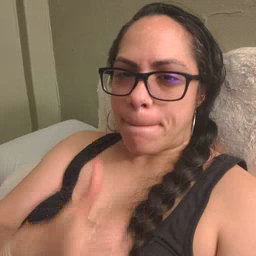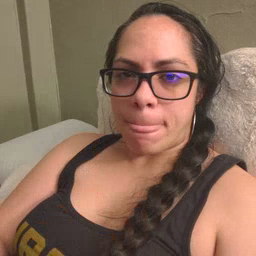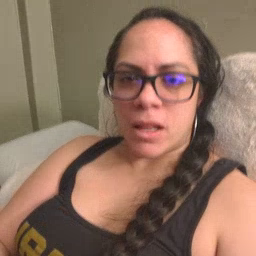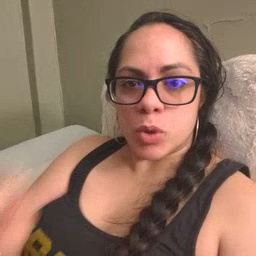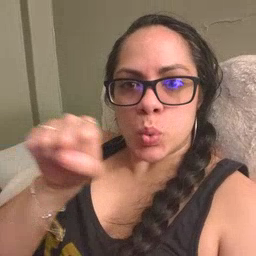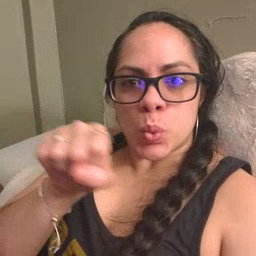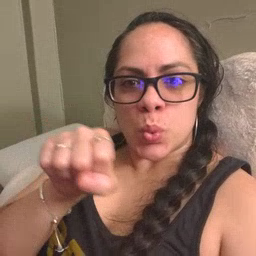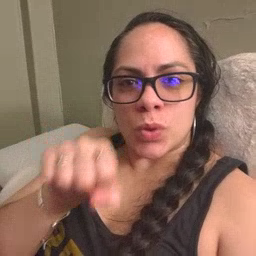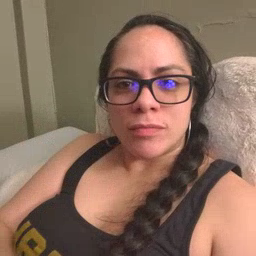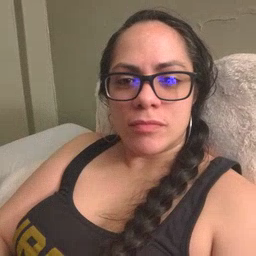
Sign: shoe